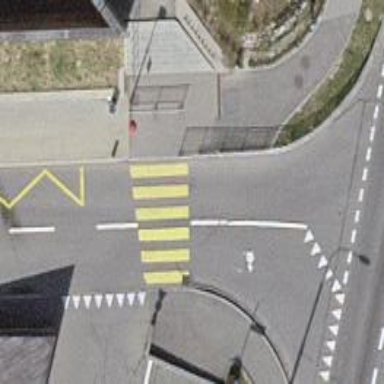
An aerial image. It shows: Marked road crossing with visible markings.